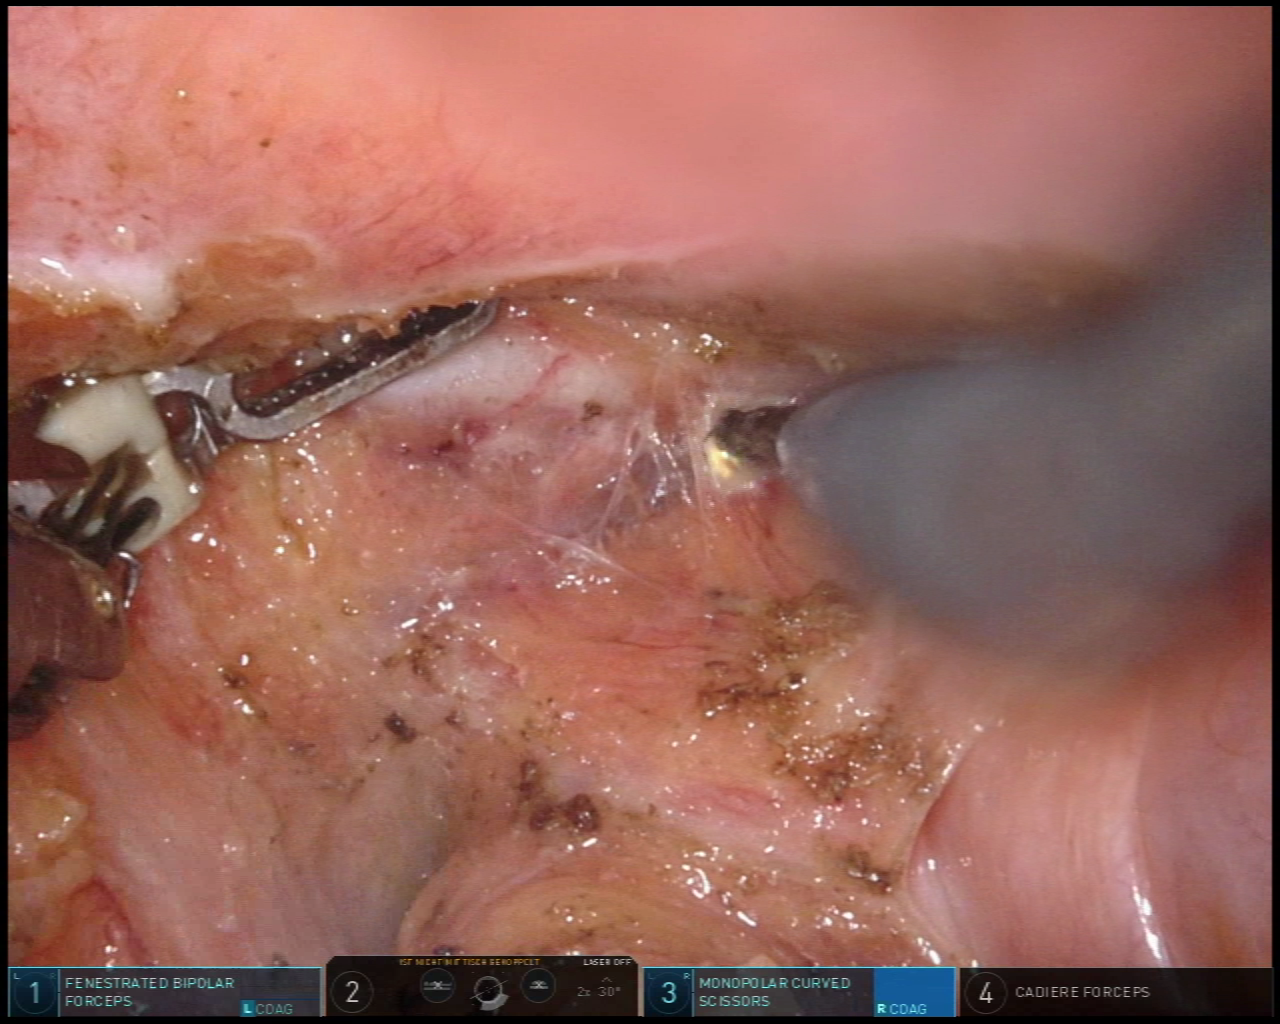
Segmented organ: vesicular_glands
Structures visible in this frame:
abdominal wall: no
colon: no
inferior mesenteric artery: no
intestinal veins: no
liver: no
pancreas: no
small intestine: no
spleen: no
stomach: no
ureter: no
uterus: no
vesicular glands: yes